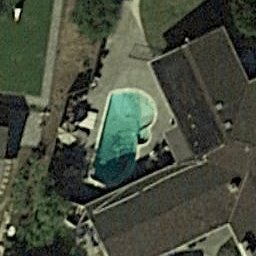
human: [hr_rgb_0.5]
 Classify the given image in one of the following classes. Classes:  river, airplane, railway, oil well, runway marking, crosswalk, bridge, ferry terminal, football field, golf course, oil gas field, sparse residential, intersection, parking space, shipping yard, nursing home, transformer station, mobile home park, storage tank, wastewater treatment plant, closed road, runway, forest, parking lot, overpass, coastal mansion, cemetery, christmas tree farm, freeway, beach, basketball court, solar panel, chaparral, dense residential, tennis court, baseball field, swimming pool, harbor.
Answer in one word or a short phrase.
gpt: swimming pool